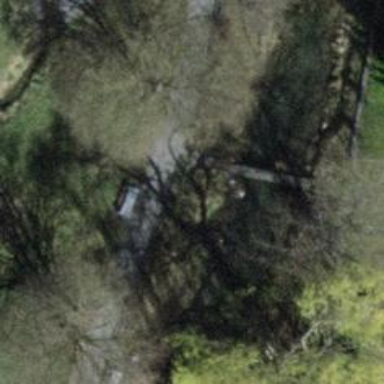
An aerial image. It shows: Bench.